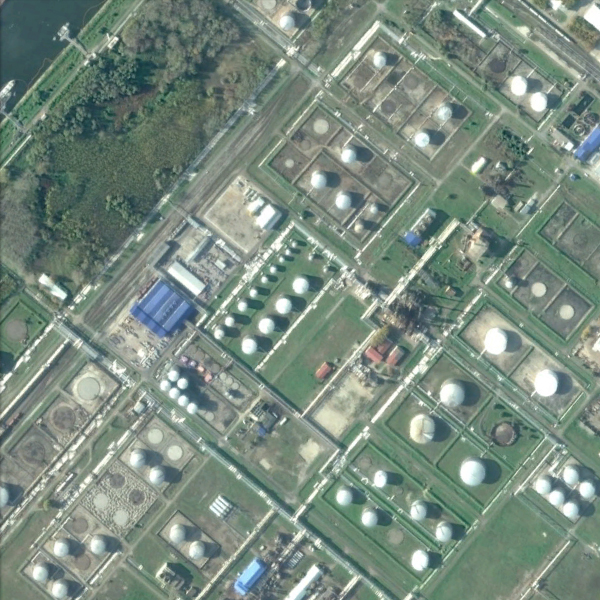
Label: StorageTanks